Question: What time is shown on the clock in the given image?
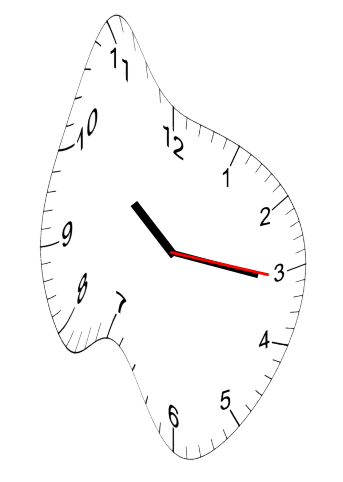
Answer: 10:16:16